Interaction volume radius: 10 \u00c5
Interaction volume height: 15 \u00c5
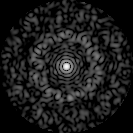
Disorder parameter: 0.8361